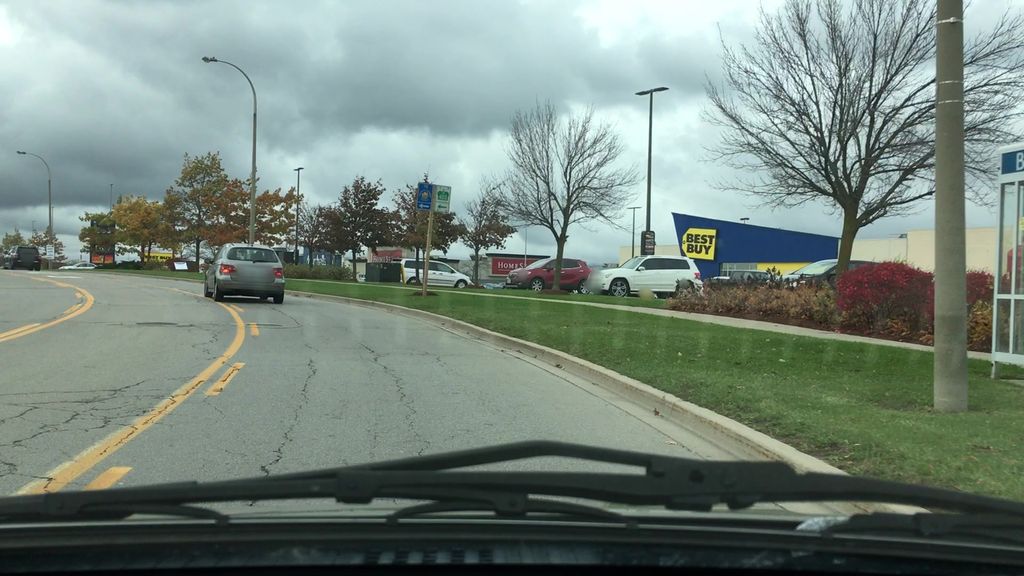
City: hamilton